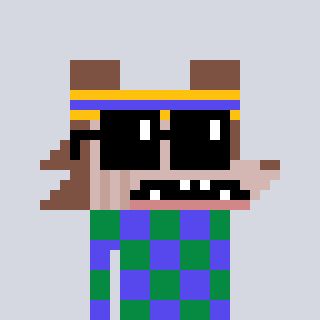
a pixel art character with square black sunglasses, a werewolf-shaped head and a computerblue-colored body on a cool background